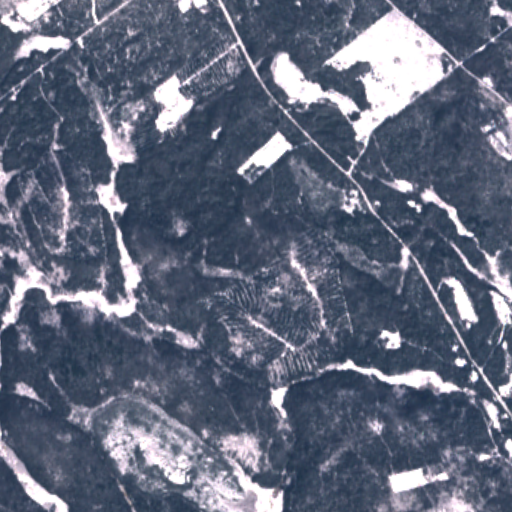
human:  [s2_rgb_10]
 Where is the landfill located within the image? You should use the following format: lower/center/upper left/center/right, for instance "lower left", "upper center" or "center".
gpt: The landfill is located in the lower right of the image.
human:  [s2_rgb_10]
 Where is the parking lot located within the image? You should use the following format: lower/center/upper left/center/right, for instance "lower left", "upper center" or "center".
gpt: There is no parking lot in the image.